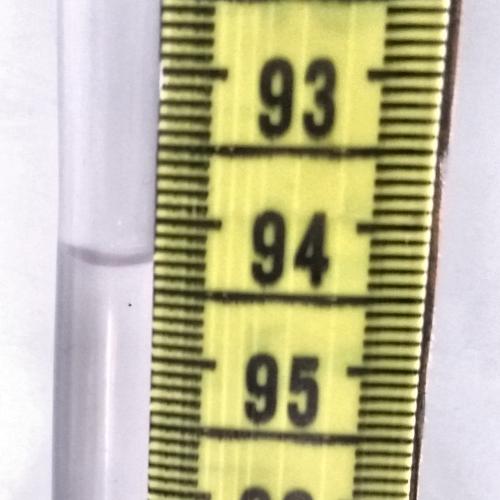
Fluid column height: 94.3 cm